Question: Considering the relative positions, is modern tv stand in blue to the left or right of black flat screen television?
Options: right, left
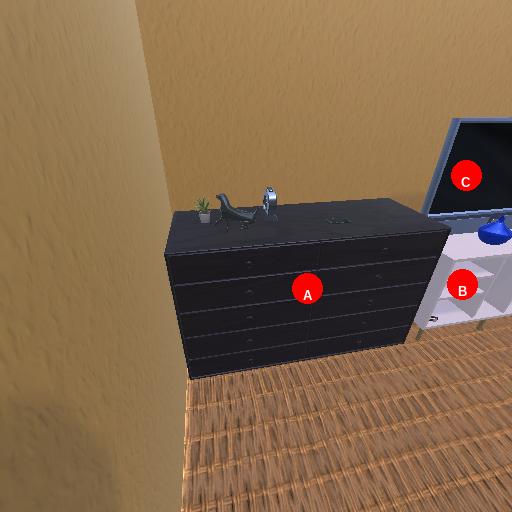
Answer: right